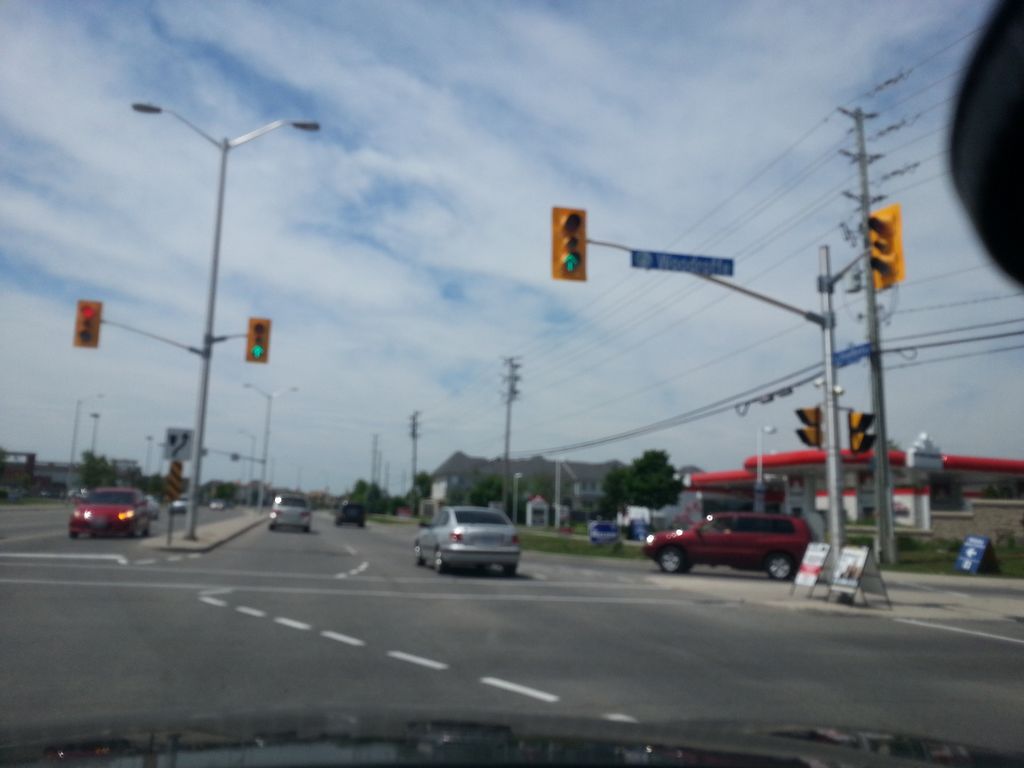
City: ottawa-gatineau